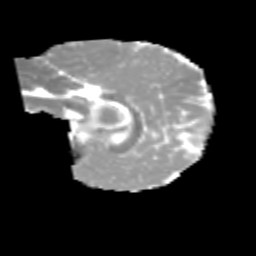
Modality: MD
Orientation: sagittal
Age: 7
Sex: male
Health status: healthy